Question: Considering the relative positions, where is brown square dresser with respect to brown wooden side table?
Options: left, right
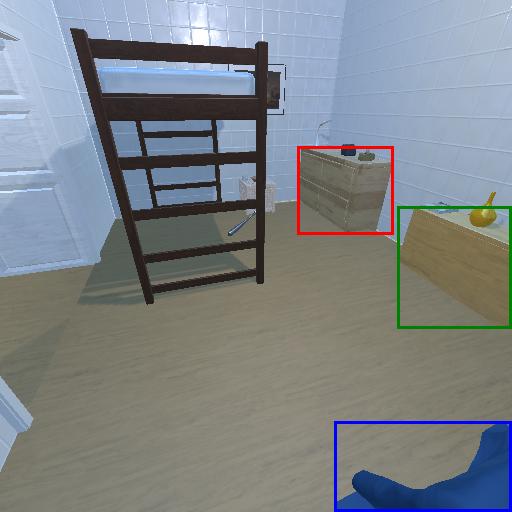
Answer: left